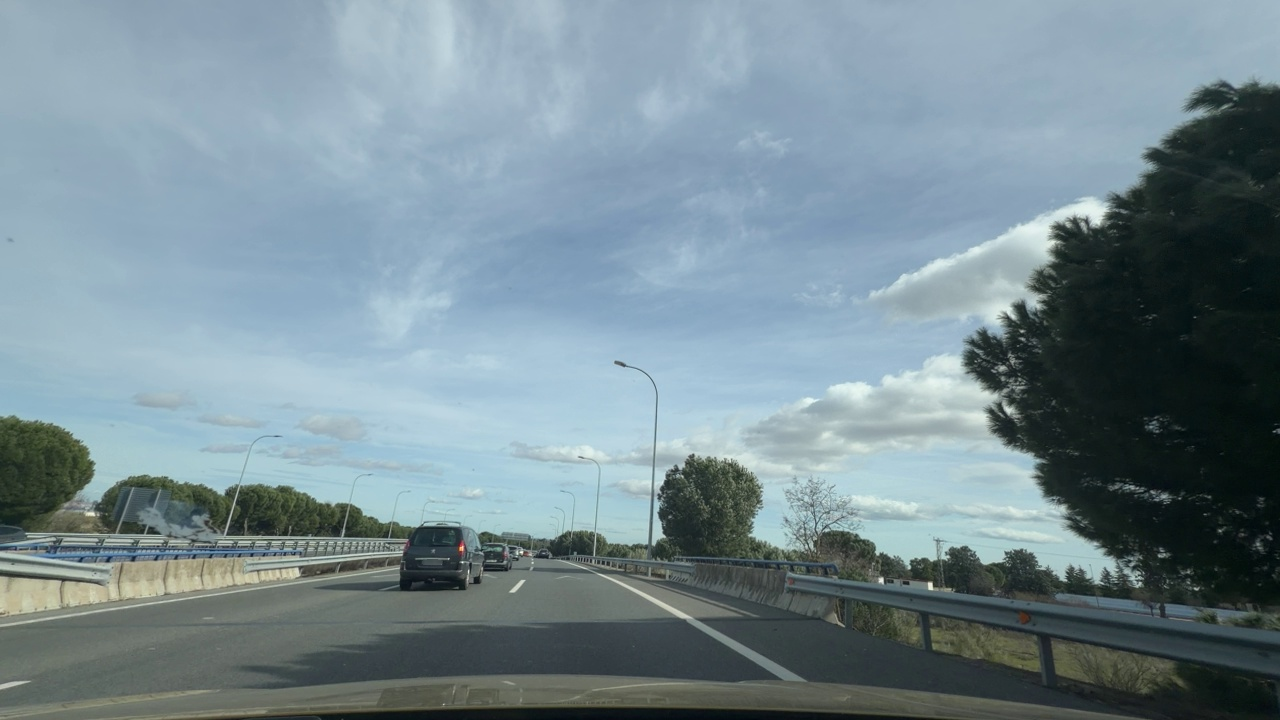
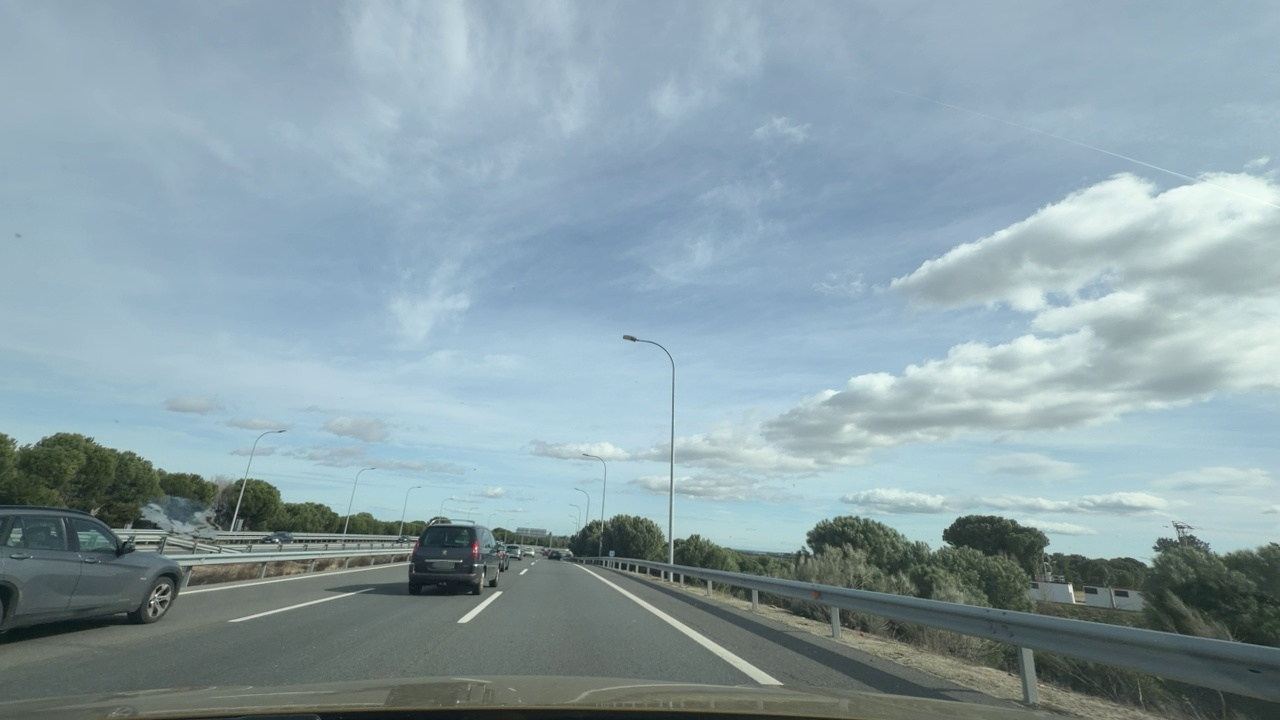
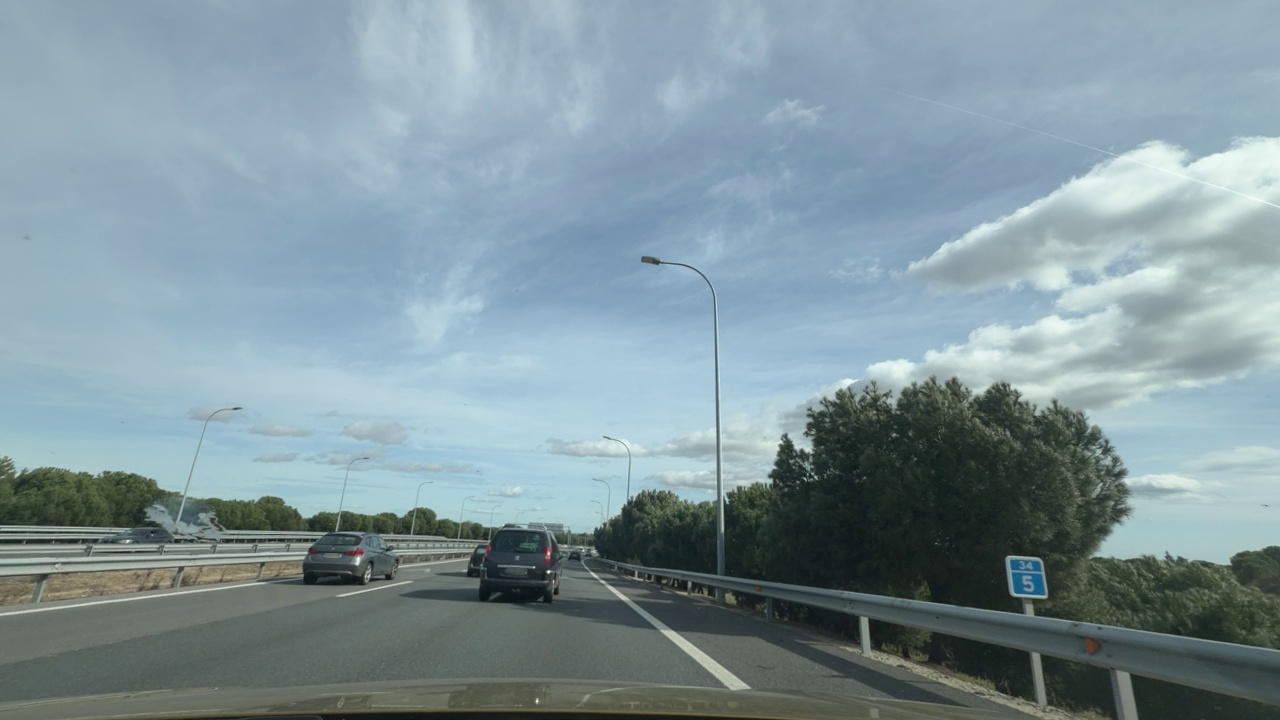
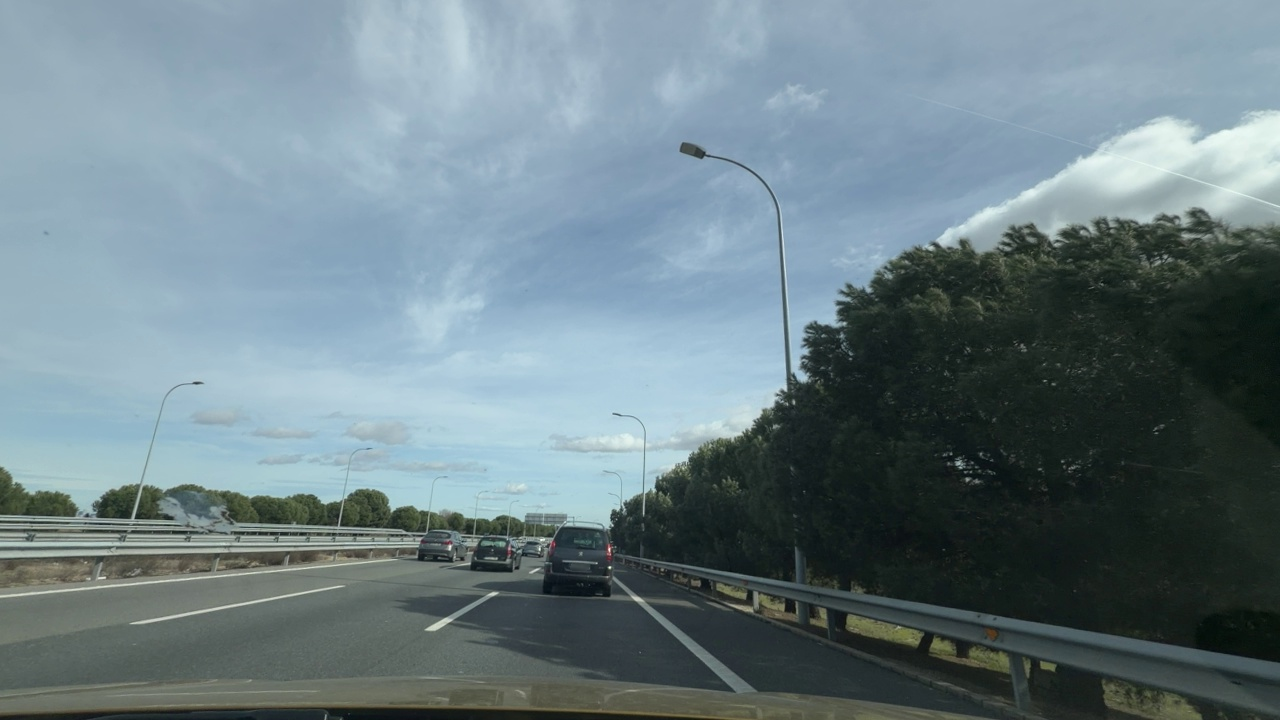
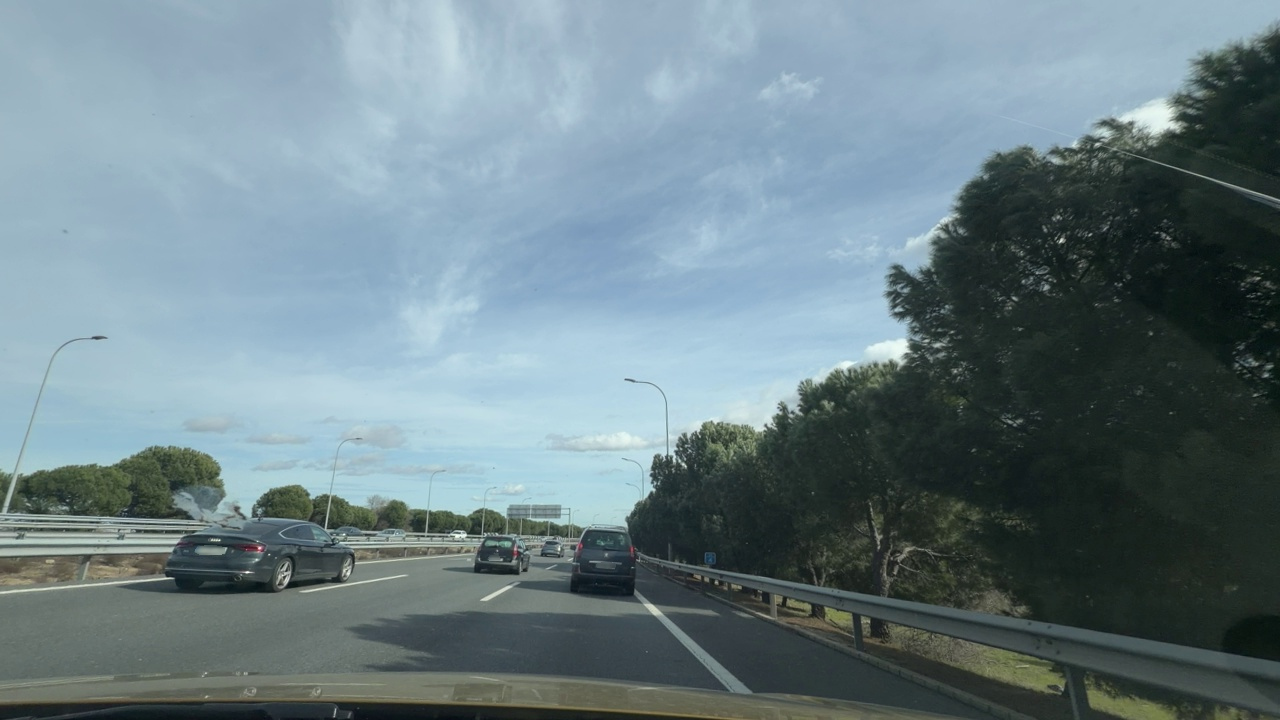
Situation: Cut in
Question: Is a vehicle from an adjacent lane moving into the ego lane?
Answer: Yes
Reasoning: There's a vehicle crossing from the left lane into the ego lane.

Situation: Cut in
Question: Has a vehicle merged into the ego lane directly ahead of the ego vehicle without any intermediate vehicle?
Answer: Yes
Reasoning: There's no vehicle between the ego vehicle and the crossing vehicle.

Situation: Cut in
Question: Is the ego vehicle currently inside a roundabout?
Answer: No
Reasoning: The ego vehicle is travelling in a straight lane.

Situation: Cut in
Question: Is the ego vehicle currently within an intersection?
Answer: No
Reasoning: The ego vehicle is travelling in a straight lane.

Situation: Cut in
Question: Is any vehicle partially overlapping the lane boundary markings of the ego lane?
Answer: Yes
Reasoning: The vehicle crossing from the left is partially overlapping the lane boundary.